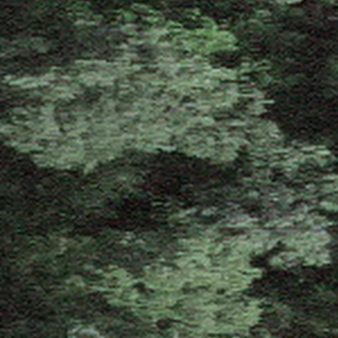
Label: other